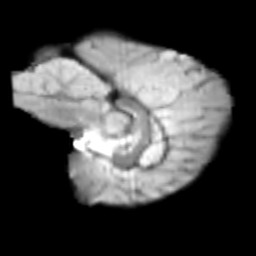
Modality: T2w
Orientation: sagittal
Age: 10
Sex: male
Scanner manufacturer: siemens
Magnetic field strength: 3 T
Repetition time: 3.8 s
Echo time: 0.07 s